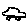
Label: car